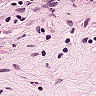
Metastatic tissue present: no